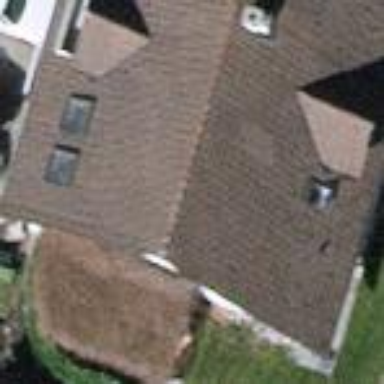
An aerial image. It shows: Terrace building.